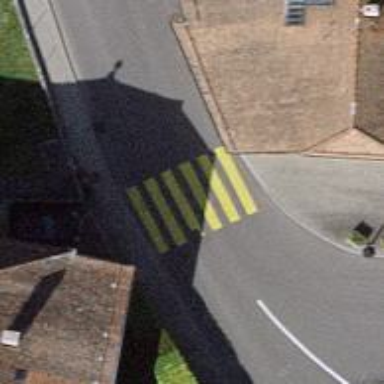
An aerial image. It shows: Zebra crossing on the road.